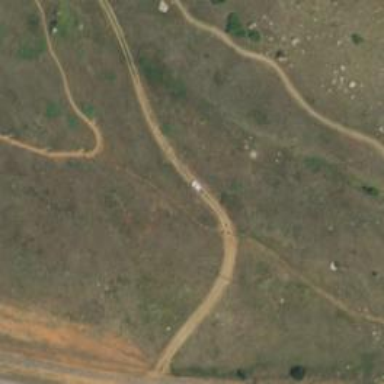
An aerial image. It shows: Path.